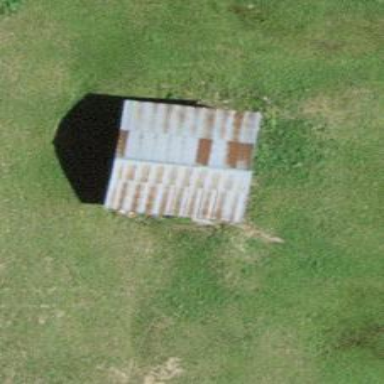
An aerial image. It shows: Barn.